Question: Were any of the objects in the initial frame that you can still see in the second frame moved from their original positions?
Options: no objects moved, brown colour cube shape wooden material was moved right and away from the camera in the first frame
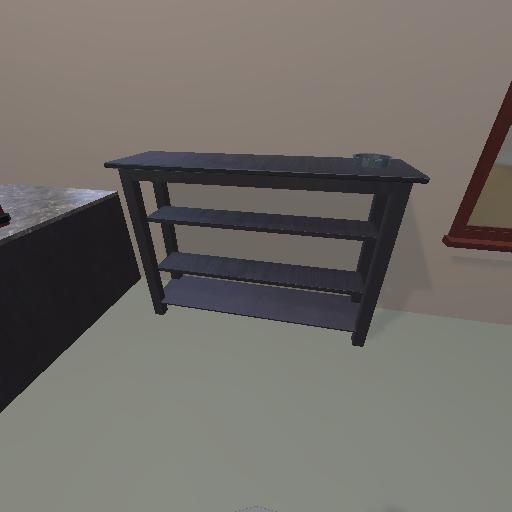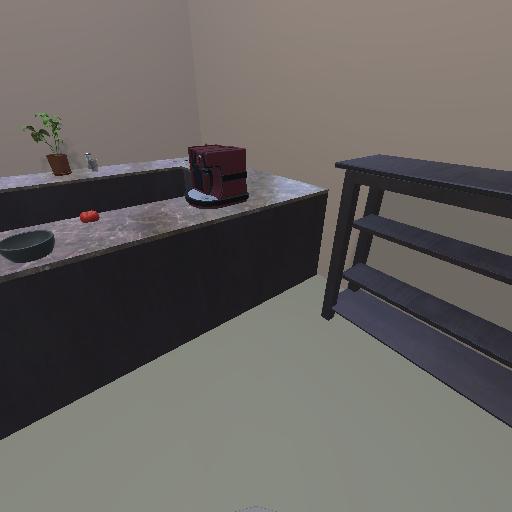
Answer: no objects moved